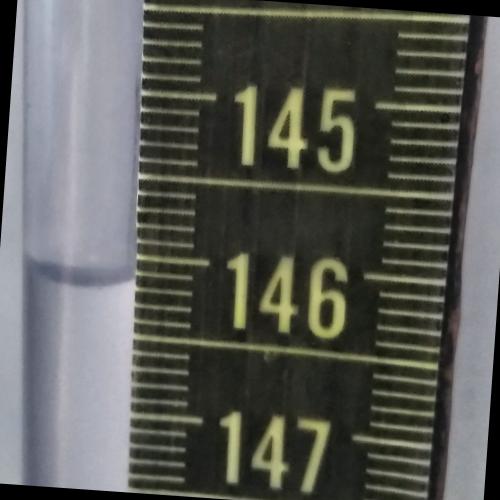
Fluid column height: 146.2 cm